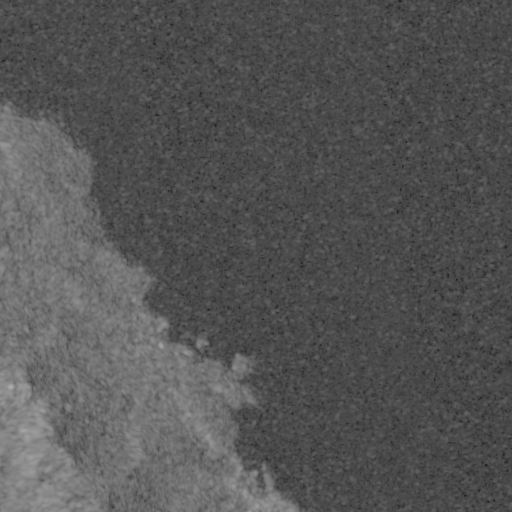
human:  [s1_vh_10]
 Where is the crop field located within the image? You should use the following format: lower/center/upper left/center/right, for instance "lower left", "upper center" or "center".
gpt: The crop field is located in the upper left of the image.
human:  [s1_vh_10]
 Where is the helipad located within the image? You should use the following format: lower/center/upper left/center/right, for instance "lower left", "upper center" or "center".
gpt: The helipad is located in the lower center of the image.
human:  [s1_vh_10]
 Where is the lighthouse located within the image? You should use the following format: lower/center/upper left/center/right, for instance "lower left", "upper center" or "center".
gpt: The lighthouse is located in the lower center of the image.
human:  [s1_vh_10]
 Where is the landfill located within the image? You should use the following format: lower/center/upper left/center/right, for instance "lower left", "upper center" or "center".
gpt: There is no landfill in the image.

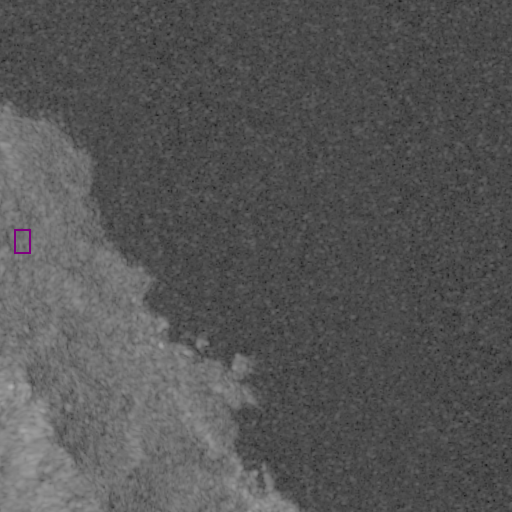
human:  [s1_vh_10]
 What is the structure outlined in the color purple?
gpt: The structure outlined in purple is a crop field.
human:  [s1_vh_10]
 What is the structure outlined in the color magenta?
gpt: There is no magenta outline.